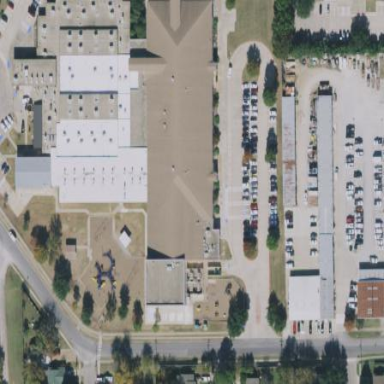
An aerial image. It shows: School.